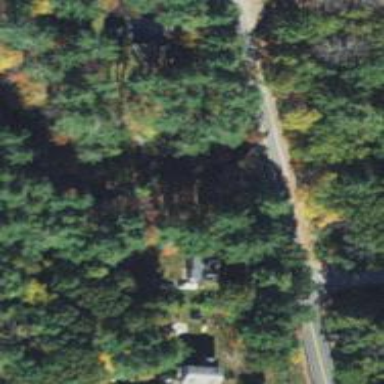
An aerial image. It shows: Culvert tunnel.